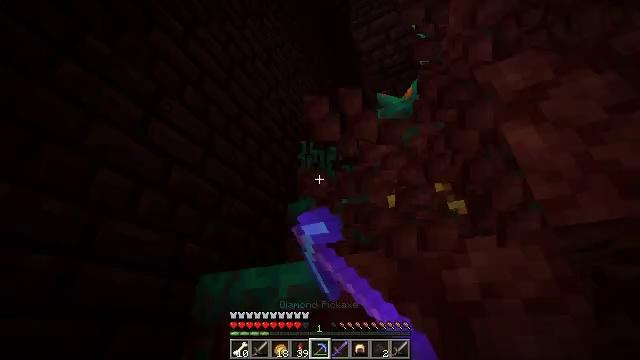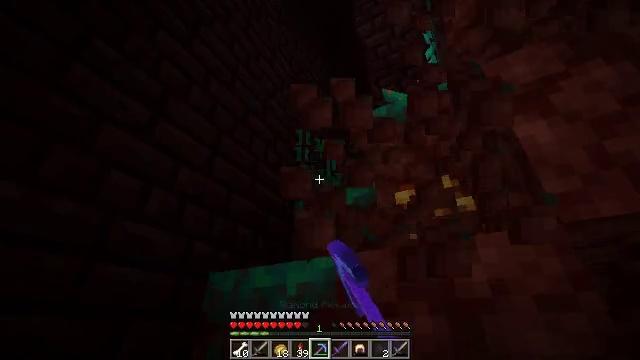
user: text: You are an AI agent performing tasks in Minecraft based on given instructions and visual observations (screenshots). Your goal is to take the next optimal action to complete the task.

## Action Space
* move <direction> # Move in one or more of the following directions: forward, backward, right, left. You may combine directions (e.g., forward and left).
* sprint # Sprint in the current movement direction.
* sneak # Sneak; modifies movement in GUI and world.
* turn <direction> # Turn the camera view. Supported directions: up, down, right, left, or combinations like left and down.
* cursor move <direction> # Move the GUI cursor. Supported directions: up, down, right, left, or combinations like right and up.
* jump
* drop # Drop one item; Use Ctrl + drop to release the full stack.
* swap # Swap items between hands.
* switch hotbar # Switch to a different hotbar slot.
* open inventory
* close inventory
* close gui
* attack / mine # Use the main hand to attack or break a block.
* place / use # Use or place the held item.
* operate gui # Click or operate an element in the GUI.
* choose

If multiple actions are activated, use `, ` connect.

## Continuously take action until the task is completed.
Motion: motion action
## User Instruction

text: Use a pickaxe to mine the warped nylium.
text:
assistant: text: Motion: turn left, attack / mine
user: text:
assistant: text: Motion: attack / mine